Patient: sex M, age 78
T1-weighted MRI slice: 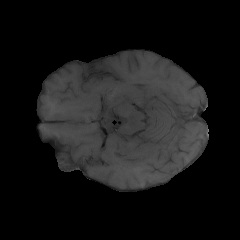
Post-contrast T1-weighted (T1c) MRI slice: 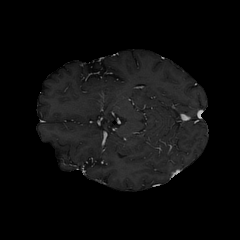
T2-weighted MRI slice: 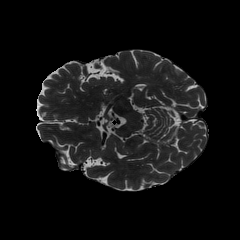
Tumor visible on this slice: no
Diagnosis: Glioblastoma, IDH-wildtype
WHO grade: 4